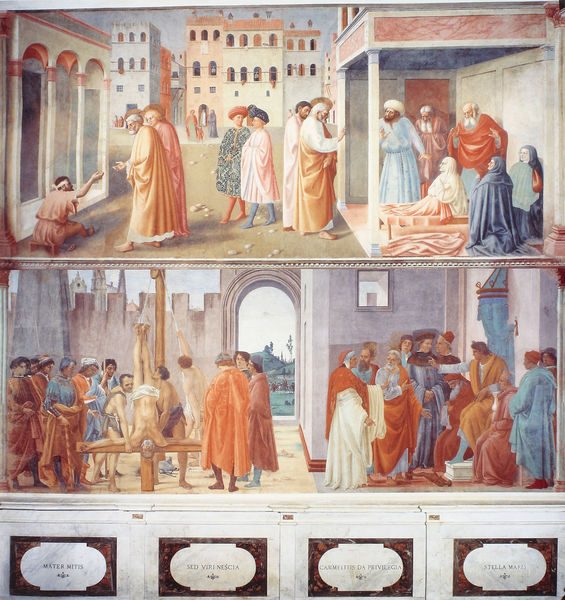
Titel: Fresken der Cappella Brancacci in S. Maria del Carmine
Künstler: Masolino da Panicale
Standort: Florenz, S. Maria del Carmine, Cappella Brancacci (EU - I - Toskana)
Schlagwörter: blau, gemälde, umhang, grün, stadt, bunt, fenster, grau, licht, männer, zeichnung, rot, versammlung, geschichte, tot, häuser, rosa, bilder, mauer, markt, platz, könig, inschrift, tor, bögen, kreuz, pilatus, heiligenschein, jesus, kreuzigung, bettler, maria, josef, apostel, heiligen drei könige